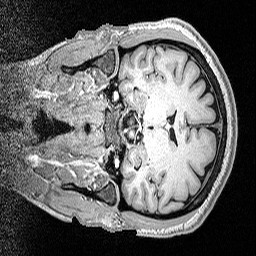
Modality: MP2RAGE
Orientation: coronal
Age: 35
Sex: female
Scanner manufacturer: siemens
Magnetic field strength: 3 T
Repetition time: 5 s
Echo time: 0.00298 s